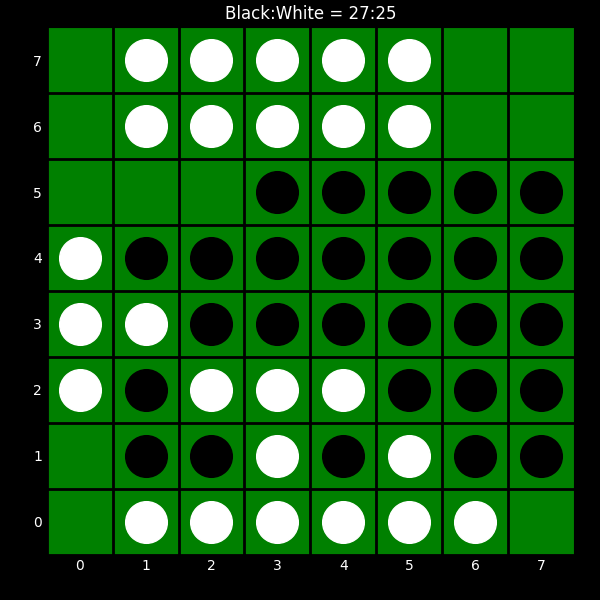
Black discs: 27
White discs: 25